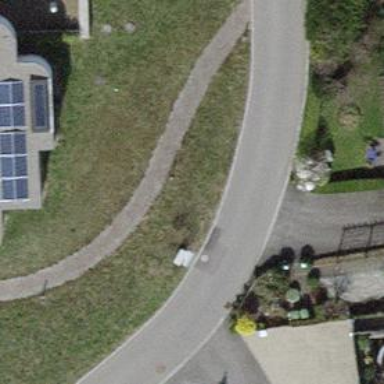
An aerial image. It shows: Cobblestone track with high-quality surface.